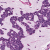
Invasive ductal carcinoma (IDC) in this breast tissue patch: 1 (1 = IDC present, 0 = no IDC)